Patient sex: M
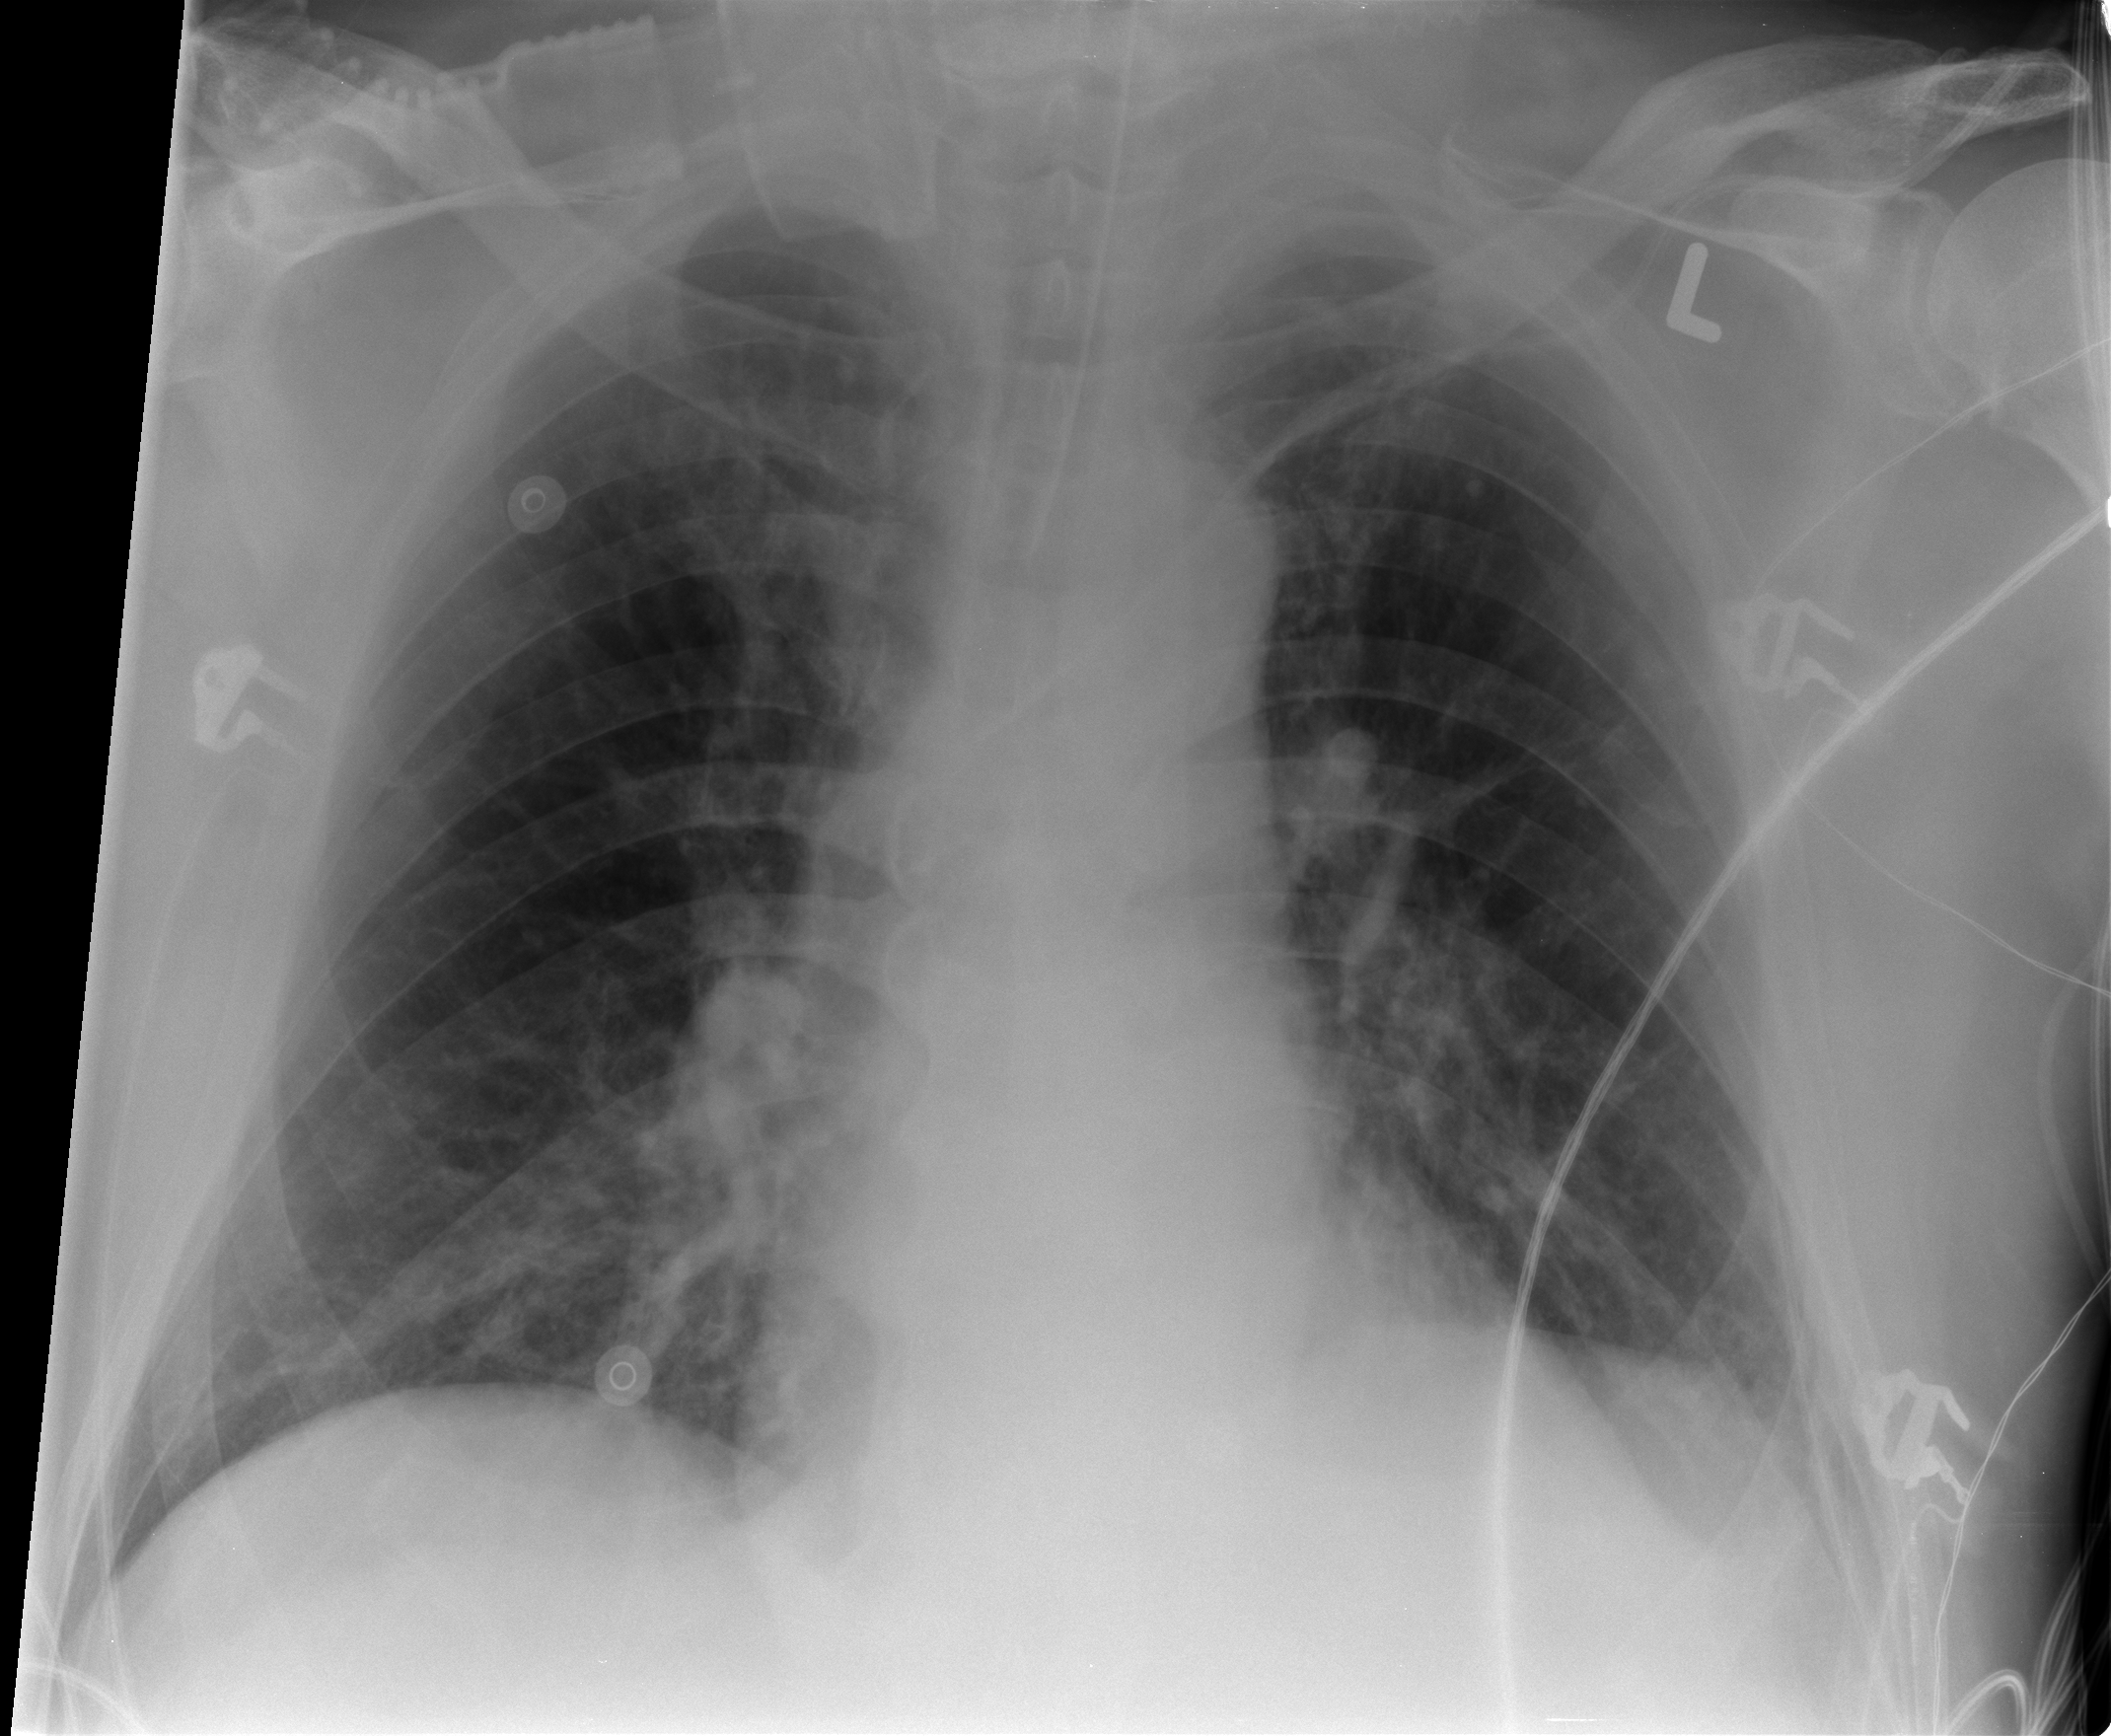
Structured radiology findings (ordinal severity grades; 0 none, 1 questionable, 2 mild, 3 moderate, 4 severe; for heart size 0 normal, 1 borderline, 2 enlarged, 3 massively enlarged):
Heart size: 0
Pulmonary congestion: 0
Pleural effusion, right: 0
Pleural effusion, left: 0
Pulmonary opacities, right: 1
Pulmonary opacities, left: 1
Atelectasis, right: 2
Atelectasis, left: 2